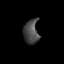
Tissue: prostate
Cell type: Myeloid cells
Senescence score: 0.6911
Nuclear area (px): 367
Mean DAPI intensity: 70.896